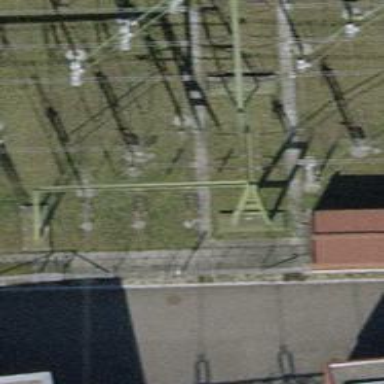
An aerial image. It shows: Bay for power line.